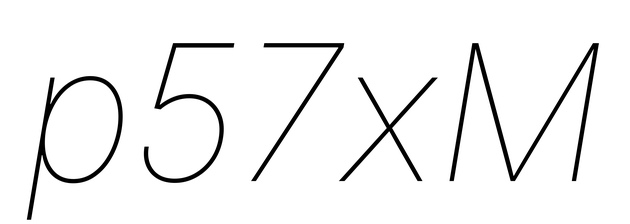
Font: Inter-Italic_Thin_Italic